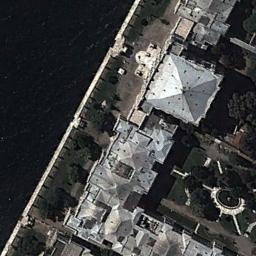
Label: palace